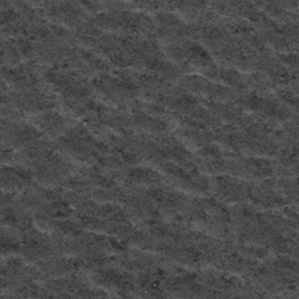
Label: frost